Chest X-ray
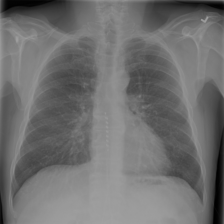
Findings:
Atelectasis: negative
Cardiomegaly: negative
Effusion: negative
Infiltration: negative
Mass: negative
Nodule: negative
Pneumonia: negative
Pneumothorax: negative
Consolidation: negative
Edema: negative
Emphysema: negative
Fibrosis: negative
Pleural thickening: negative
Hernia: negative